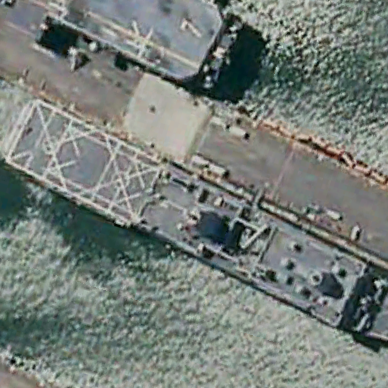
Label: combat